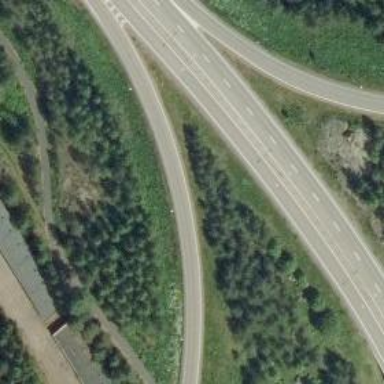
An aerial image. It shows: Motorway with asphalt surface and embankment.